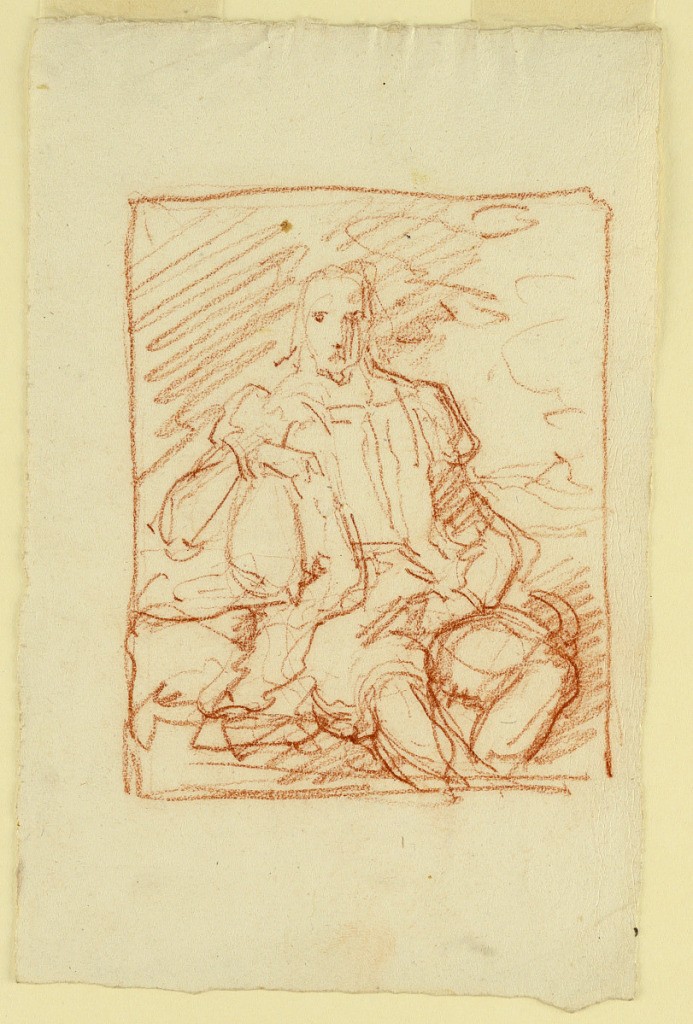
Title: Portrait of a Seated Man
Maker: Fortunato Duranti, Italian, 1787 - 1863
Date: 1650–1700
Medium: Red chalk on paper
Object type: Drawing
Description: Recto: Study for a portrait of a seated man facing frontally, resting his right forearm on an object. Framing line. Verso: Sketch for a mural around a doorway; standing figures.